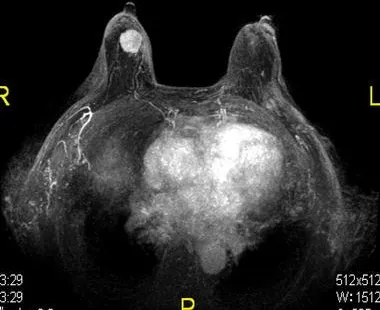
Magnetic resonance imaging findings. A 3 x 2 x 2 cm mass in the upper right breast showed a malignant imaging pattern on dynamic study.
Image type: radiology (mri)